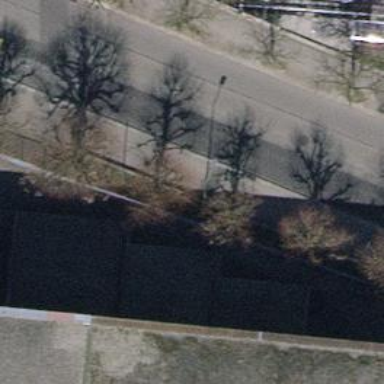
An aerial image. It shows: Avenue lined with trees.